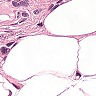
Metastatic tissue present: no